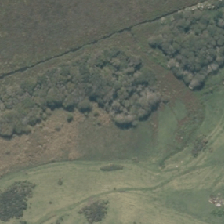
Land cover: grose_broom